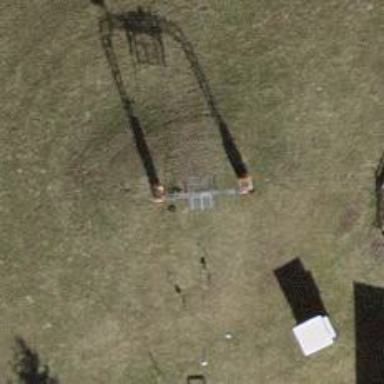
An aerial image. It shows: Pylon used for aerialway.